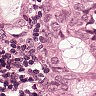
Metastatic tissue present: yes